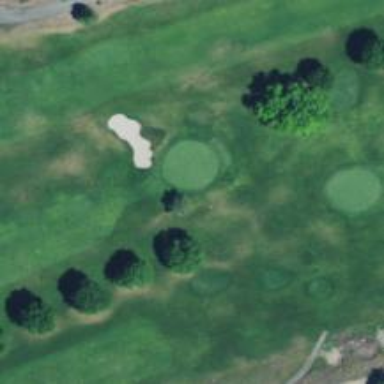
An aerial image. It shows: Golf hole.